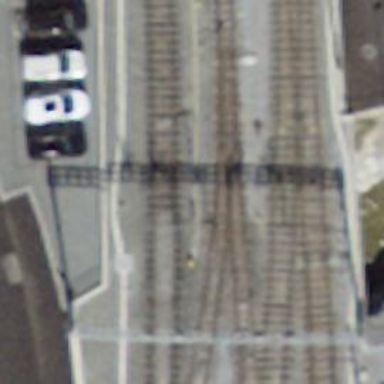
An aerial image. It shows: Narrow-gauge railway in service yard. The railway is electrified with contact line.